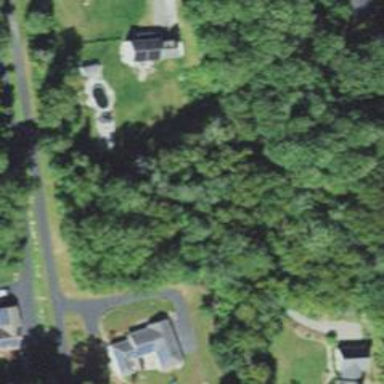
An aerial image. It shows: Residential driveway used as service road.